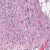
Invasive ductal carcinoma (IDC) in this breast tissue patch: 0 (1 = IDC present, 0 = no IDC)